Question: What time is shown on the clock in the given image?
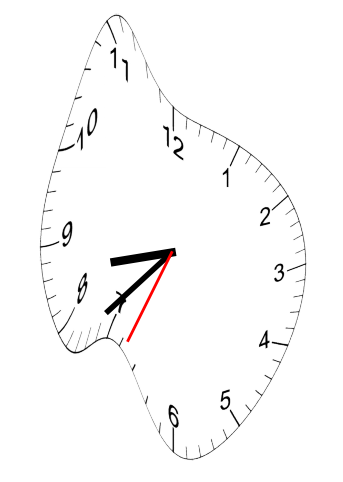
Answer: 08:37:34